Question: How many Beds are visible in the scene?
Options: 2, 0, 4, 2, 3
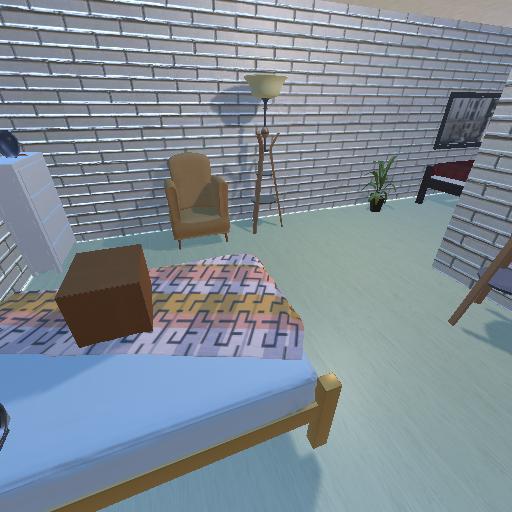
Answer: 2